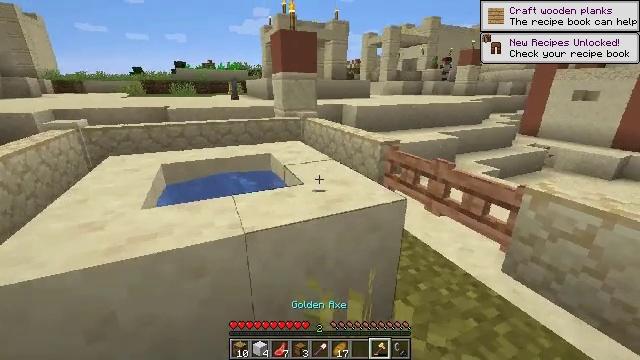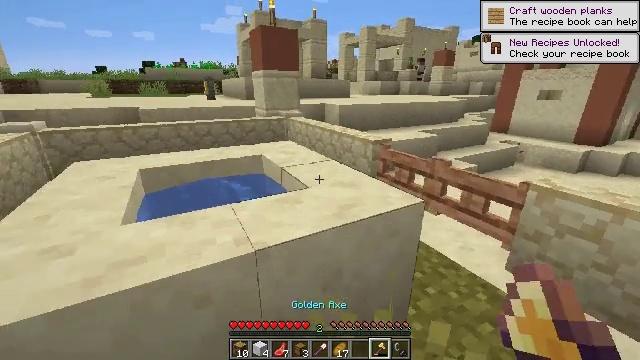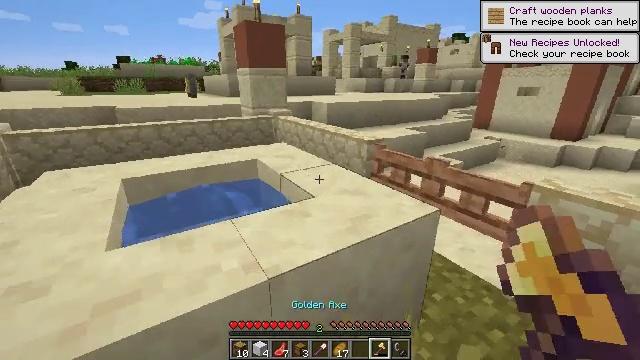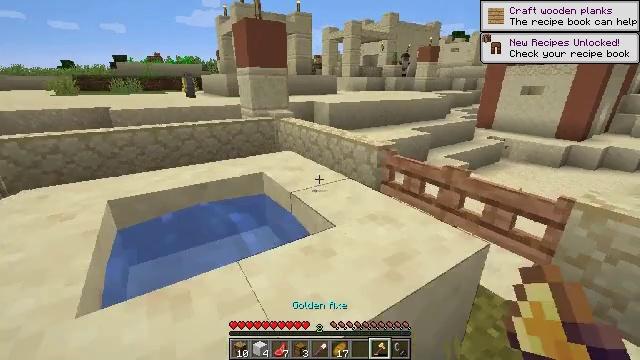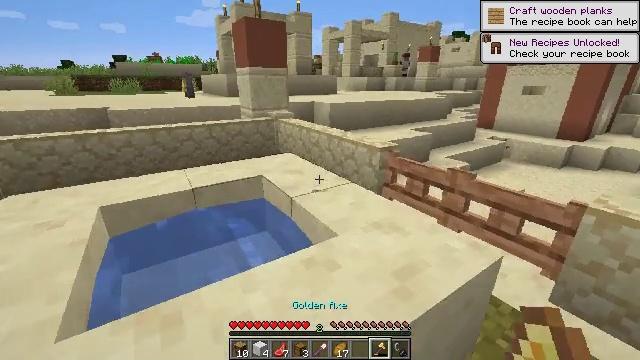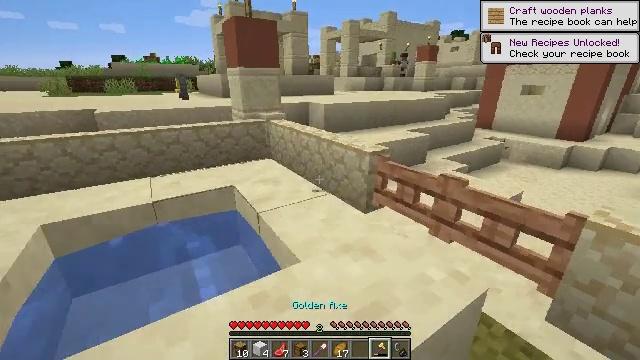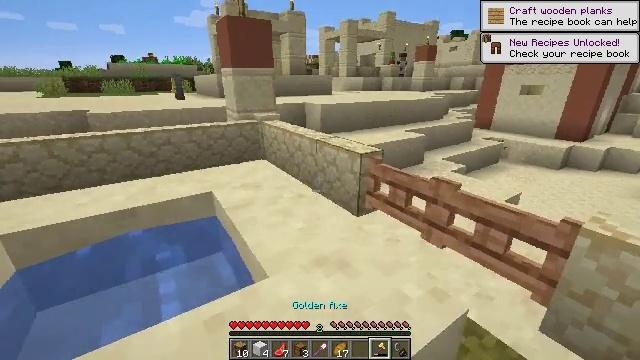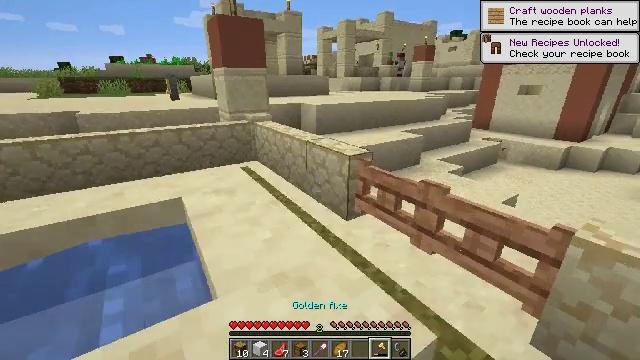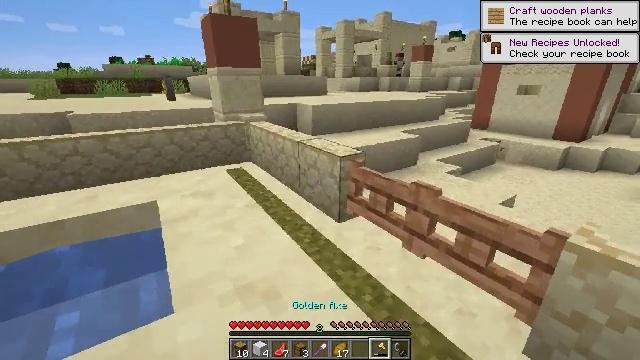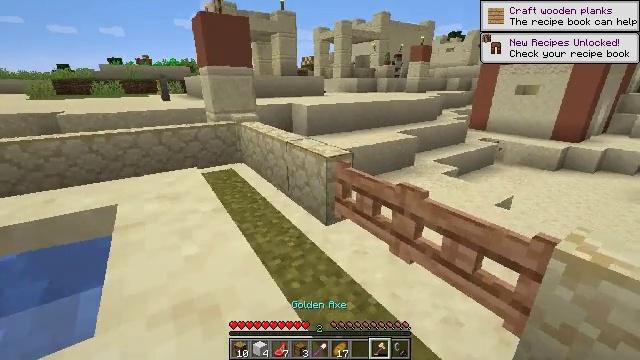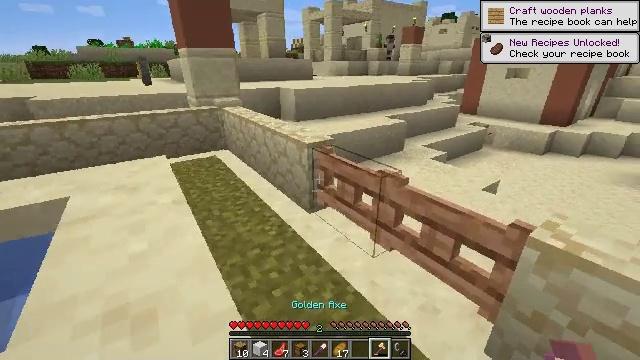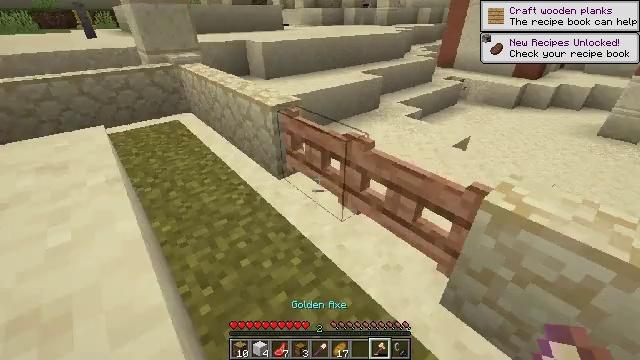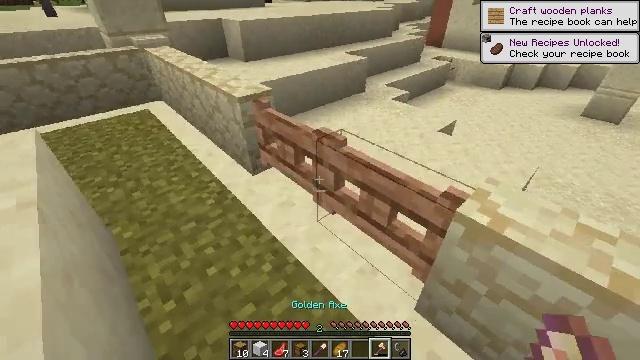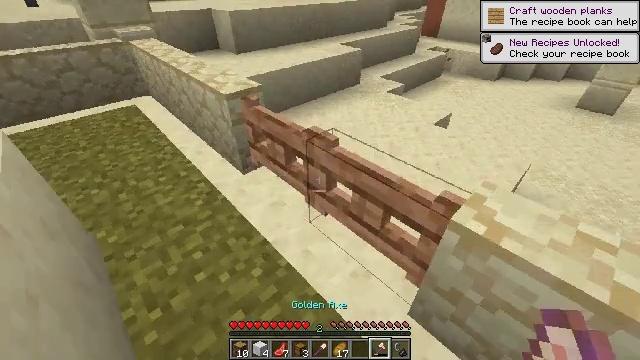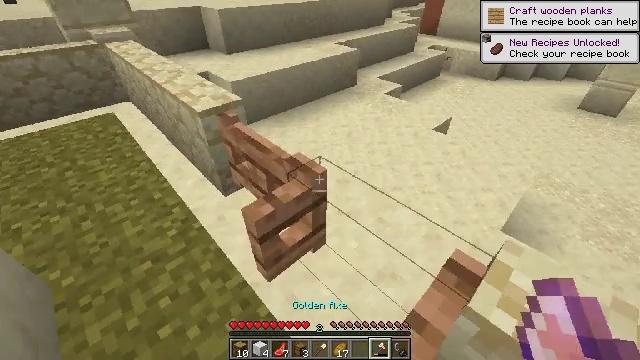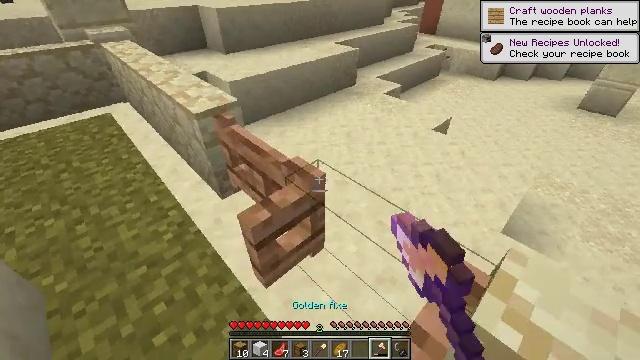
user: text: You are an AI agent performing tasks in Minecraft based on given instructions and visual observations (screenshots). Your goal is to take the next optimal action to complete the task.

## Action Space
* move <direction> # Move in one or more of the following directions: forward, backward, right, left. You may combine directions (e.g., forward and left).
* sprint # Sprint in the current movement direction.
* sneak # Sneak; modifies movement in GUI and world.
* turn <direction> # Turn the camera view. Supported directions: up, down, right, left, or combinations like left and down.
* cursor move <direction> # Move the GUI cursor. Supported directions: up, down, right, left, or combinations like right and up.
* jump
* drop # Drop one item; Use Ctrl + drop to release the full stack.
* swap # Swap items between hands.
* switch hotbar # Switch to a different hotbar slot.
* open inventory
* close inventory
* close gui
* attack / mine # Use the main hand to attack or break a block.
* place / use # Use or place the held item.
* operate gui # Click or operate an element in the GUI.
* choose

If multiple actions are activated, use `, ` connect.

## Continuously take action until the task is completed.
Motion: motion action
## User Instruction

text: Attack the hay block to get hay.
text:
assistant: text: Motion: move forward and move left, turn right
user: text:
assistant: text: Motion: move forward, turn right
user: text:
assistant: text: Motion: move forward
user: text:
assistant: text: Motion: move forward and move right
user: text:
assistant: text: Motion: move forward and move right
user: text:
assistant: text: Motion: move forward and move right
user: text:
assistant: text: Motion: move forward and move right
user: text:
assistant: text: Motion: move forward and move right
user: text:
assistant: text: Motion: move forward and move right
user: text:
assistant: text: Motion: move forward, turn right and down
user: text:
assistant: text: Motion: move forward, turn right and down
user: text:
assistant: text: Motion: move forward, turn right and down
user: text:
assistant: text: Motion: move forward, turn right and down
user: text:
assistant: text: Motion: move forward, use / place
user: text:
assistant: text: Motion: move forward, use / place
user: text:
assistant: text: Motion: move forward, use / place
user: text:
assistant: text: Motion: move forward, turn right
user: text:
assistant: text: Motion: move forward and move left, turn right and down
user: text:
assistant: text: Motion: move forward and move left, turn right and down
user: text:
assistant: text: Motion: move forward and move left, turn right and down
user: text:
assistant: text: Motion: move forward and move left, turn right and down
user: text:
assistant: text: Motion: move forward and move left, turn right
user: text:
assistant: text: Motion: move forward, turn right
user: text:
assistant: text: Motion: move forward and move right, turn right
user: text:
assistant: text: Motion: move forward and move right, turn right and up
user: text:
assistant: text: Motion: move forward and move right, turn right and up
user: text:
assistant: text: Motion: move right, turn right
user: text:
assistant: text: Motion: turn right and down
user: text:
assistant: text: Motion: turn right and down
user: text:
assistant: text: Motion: turn right